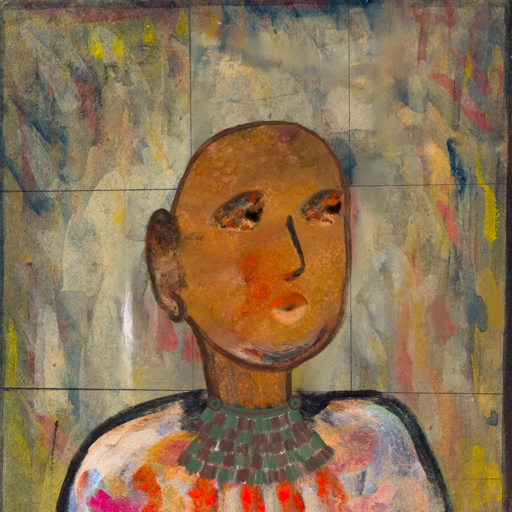
Background: GypsyMother, Head And Neck Side: Pipe, Face Side: Gypsy_Queen, Bust: Childish, Hair Side: Blank, Head Accessory: Blank, Second Necklace: After_Raid, Necklace: Blank, Baby: Blank